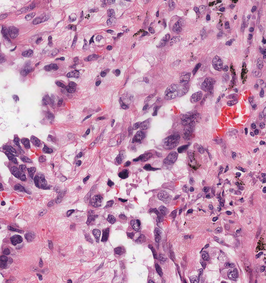
Tumor epithelial tissue: yes
Tumor-associated stroma tissue: yes
Normal tissue: no